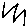
Label: zigzag